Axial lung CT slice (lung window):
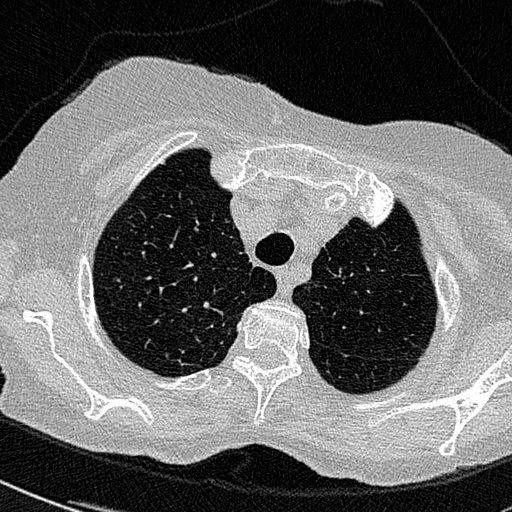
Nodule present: no